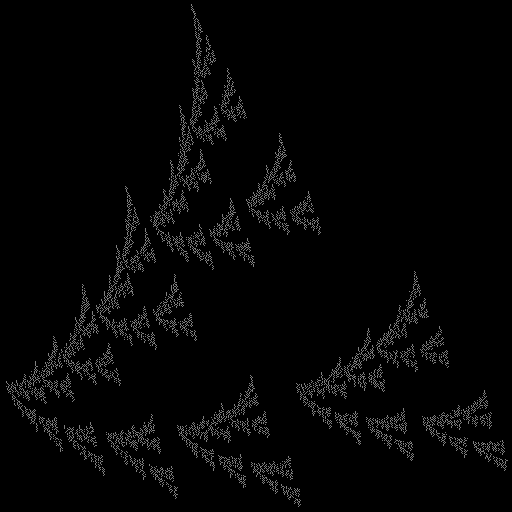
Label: watersprite